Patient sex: F
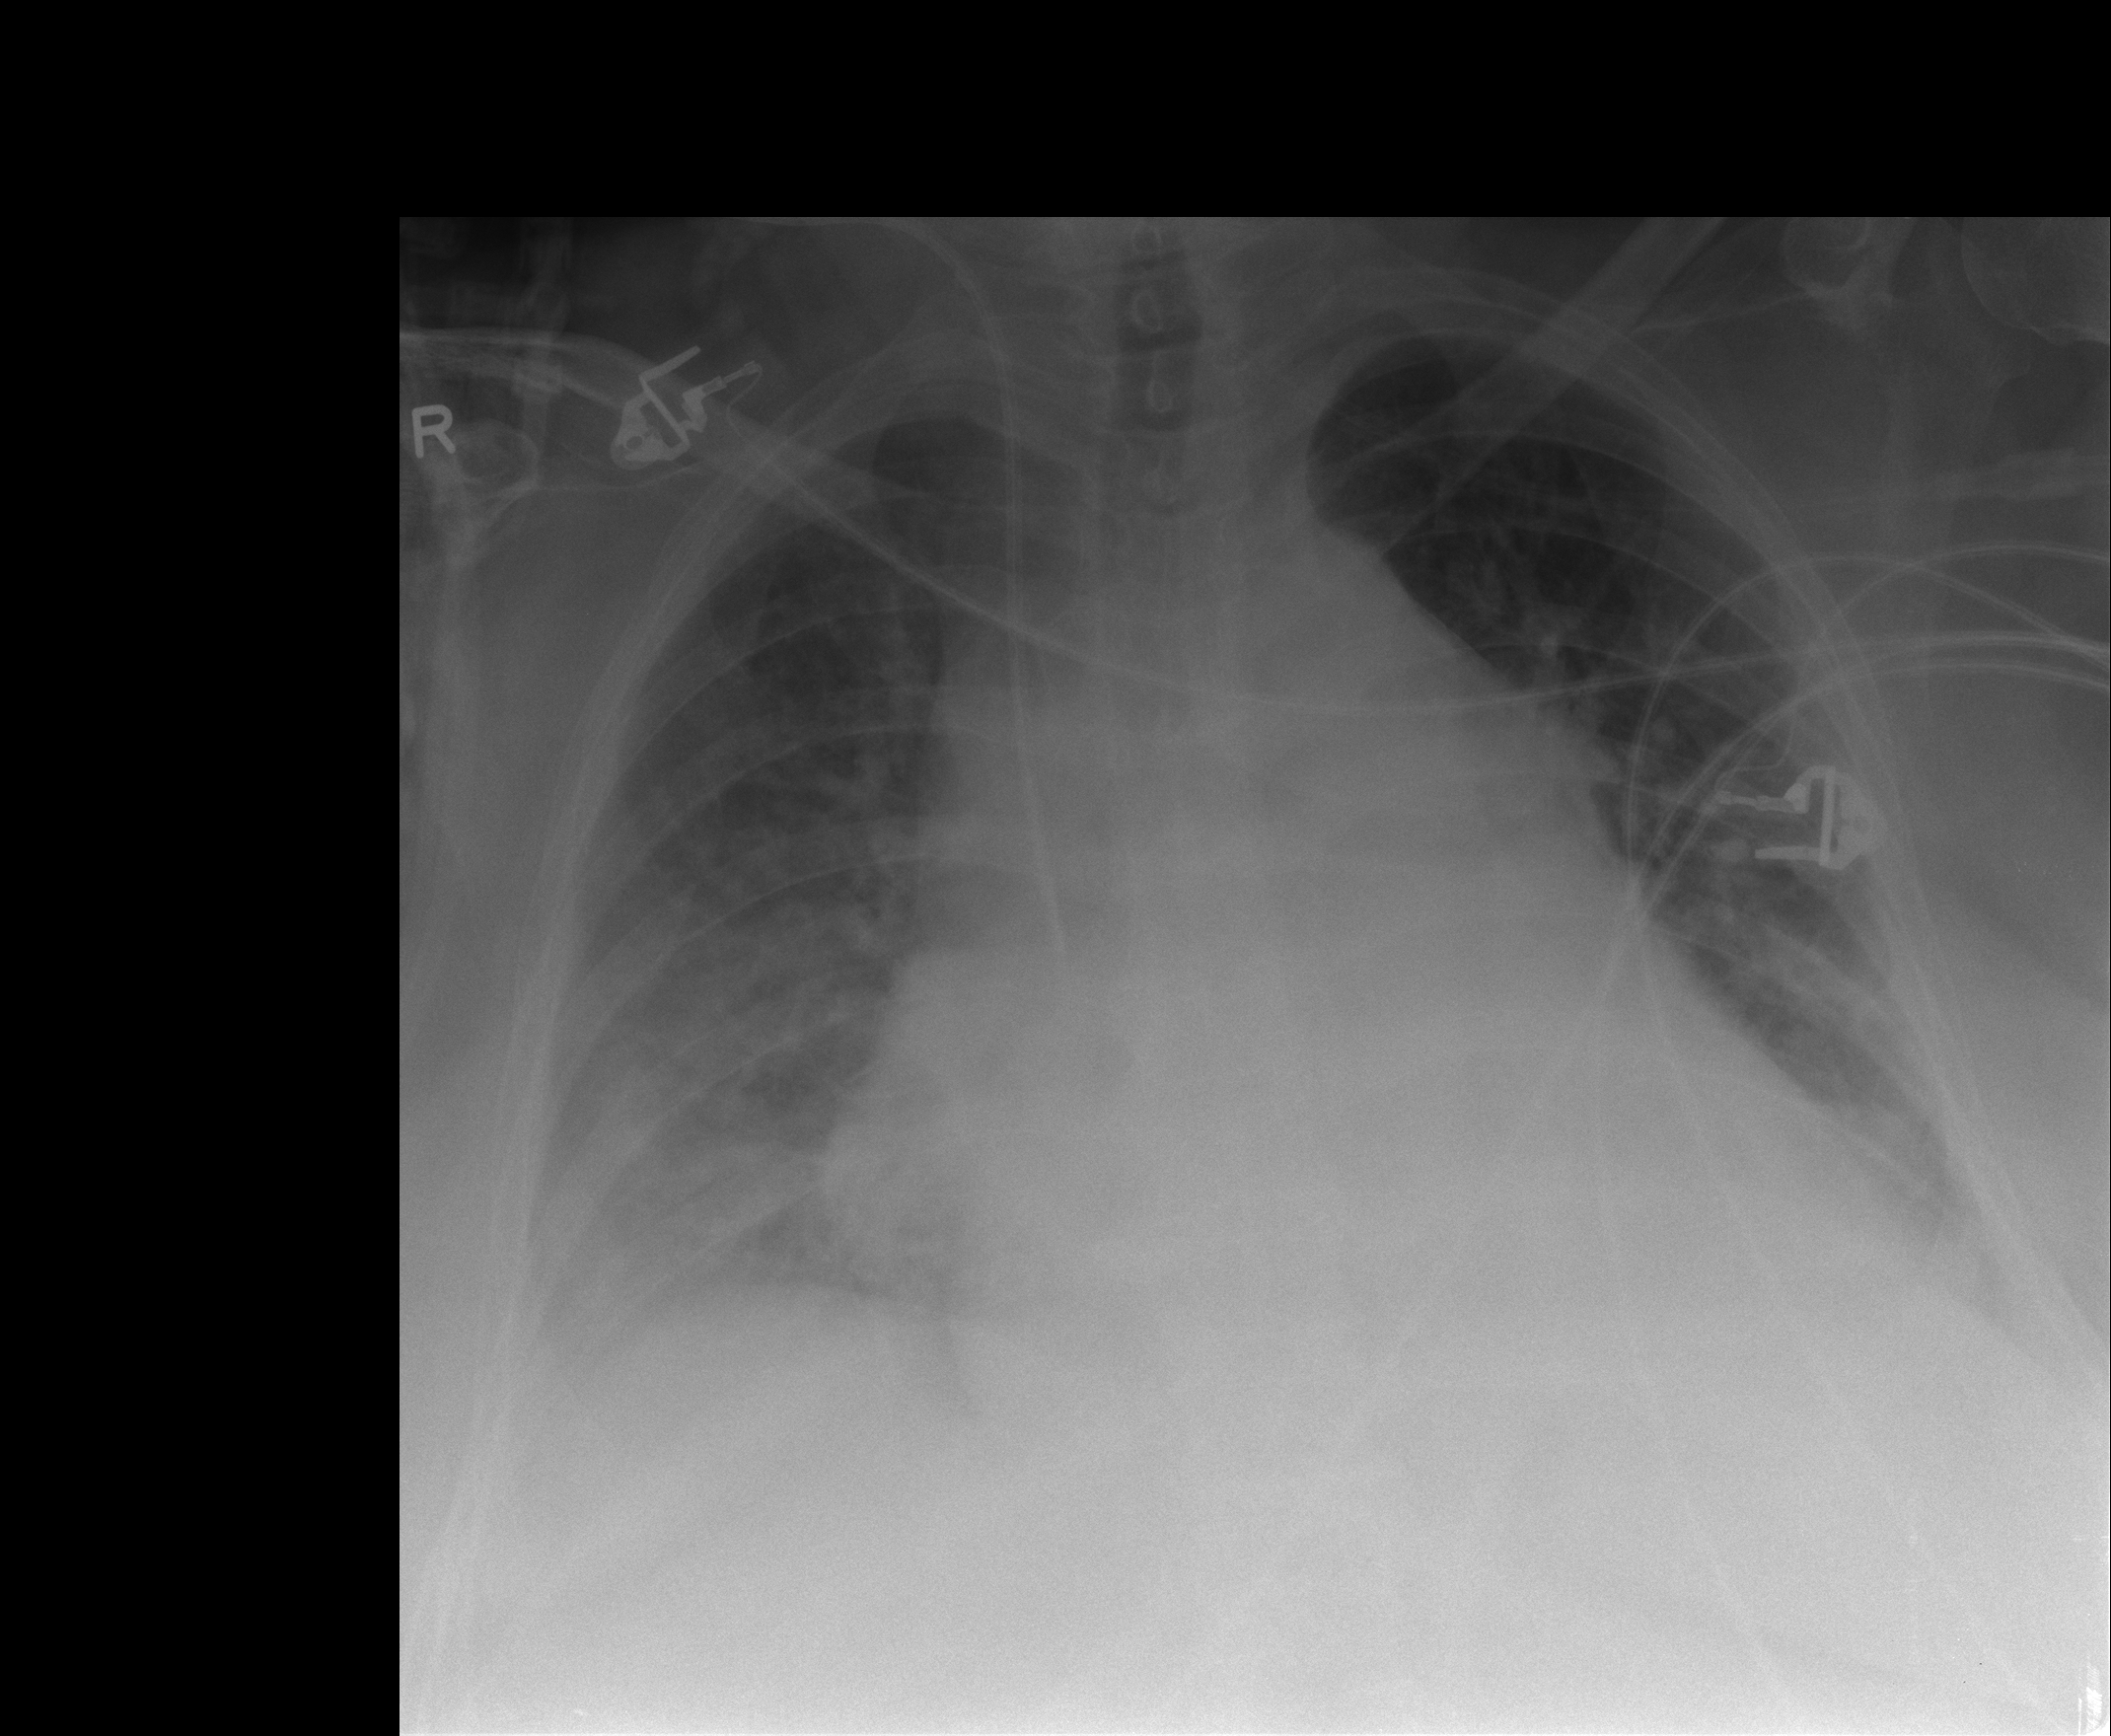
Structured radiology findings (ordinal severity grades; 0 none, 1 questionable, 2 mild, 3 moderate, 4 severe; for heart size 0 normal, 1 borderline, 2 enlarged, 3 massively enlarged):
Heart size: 3
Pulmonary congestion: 2
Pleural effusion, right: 2
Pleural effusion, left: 1
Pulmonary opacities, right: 2
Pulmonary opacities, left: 1
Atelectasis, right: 2
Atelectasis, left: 1